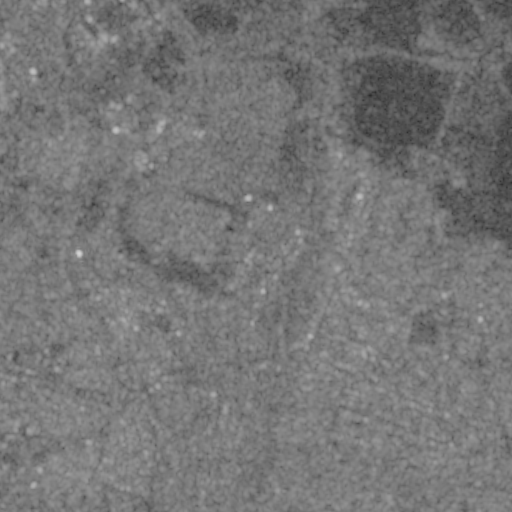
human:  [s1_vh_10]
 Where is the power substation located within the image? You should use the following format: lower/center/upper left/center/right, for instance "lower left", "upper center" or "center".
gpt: The power substation is located in the upper left of the image.
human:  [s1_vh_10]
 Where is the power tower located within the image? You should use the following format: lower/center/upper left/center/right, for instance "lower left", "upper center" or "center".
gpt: There is no power tower in the image.

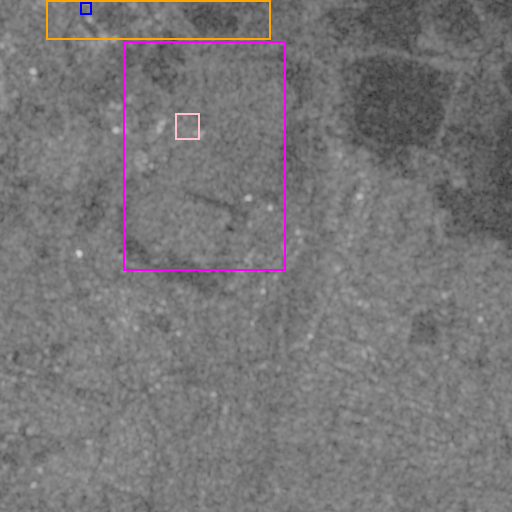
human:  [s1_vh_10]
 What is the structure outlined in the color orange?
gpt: The structure outlined in orange is a landfill.
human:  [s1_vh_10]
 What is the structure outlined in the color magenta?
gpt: The structure outlined in magenta is a park.
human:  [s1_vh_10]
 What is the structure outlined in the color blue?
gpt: The structure outlined in blue is a parking lot.
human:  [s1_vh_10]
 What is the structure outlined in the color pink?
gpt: The structure outlined in pink is a power substation.
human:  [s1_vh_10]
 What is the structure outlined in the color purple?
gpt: There is no purple outline.